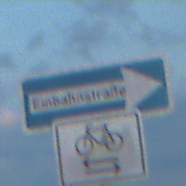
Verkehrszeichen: EinbahnstrasseRechtsweisend
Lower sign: RichtungsangabeDurchPfeile9
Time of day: SunriseSunset
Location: Outdoor (Nature)
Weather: PartlyCloudy
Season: NotSpecified
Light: Natural